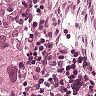
Metastatic tissue present: yes